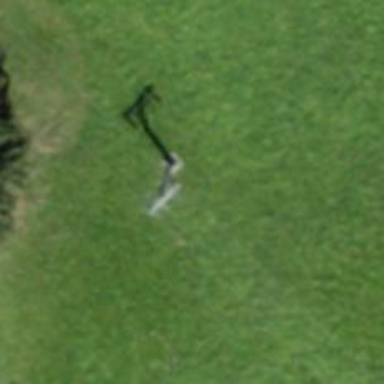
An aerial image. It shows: Pylon used for aerialway.